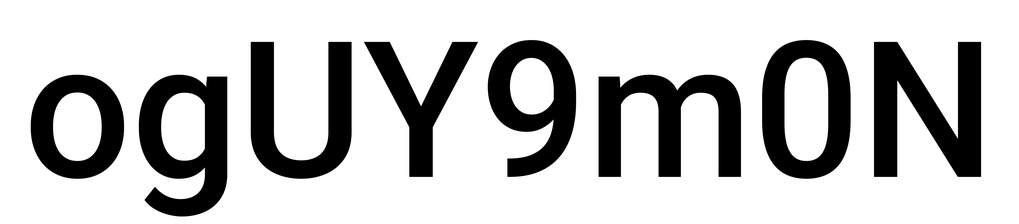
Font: Roboto_Medium